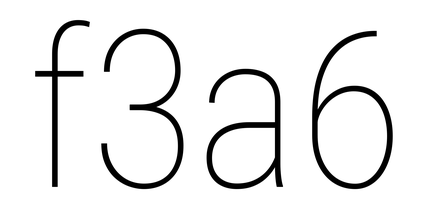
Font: Roboto_Condensed_Thin